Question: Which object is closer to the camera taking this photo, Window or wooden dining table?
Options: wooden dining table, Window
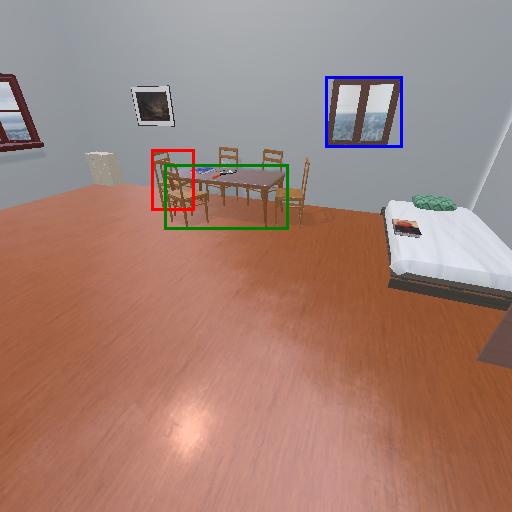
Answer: wooden dining table